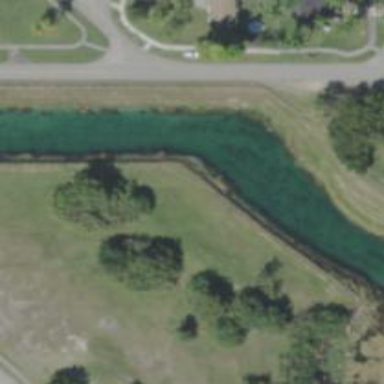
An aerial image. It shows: Canal.